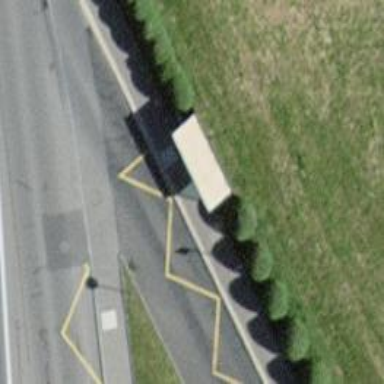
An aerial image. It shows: Bus stop with designated public transport stop position.